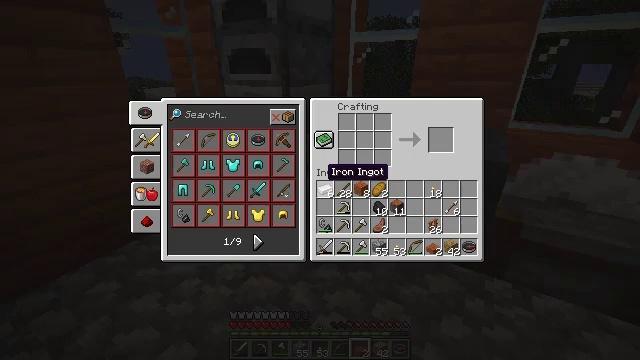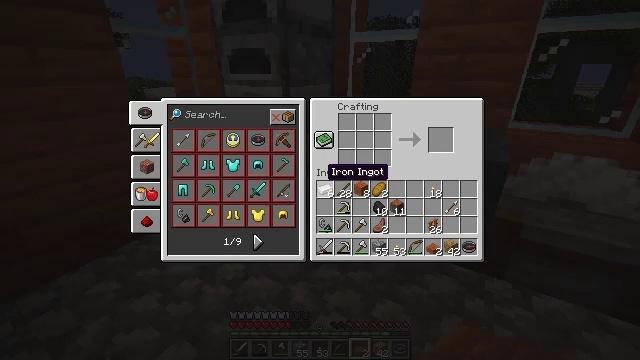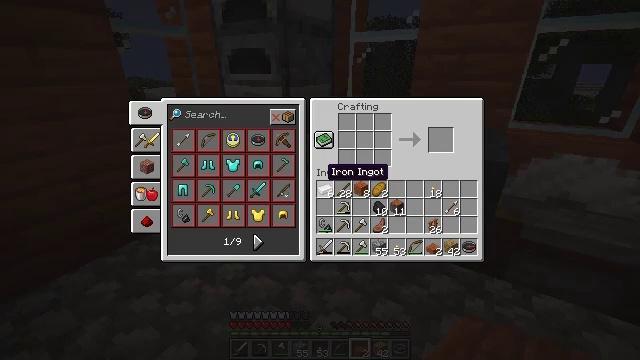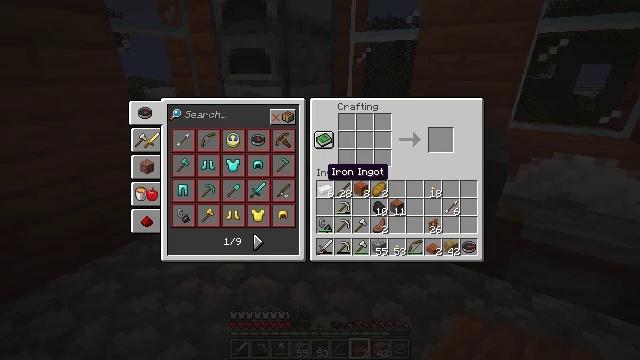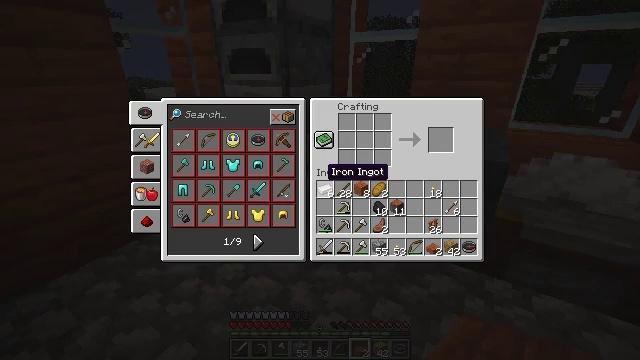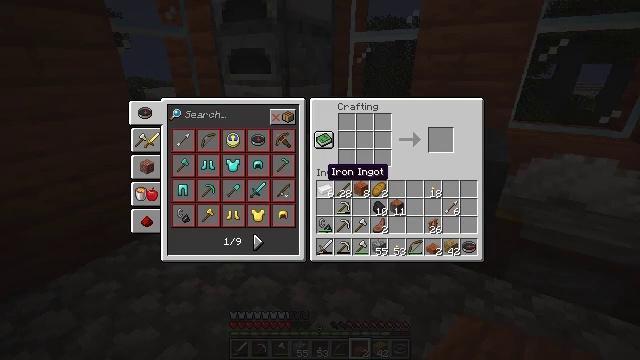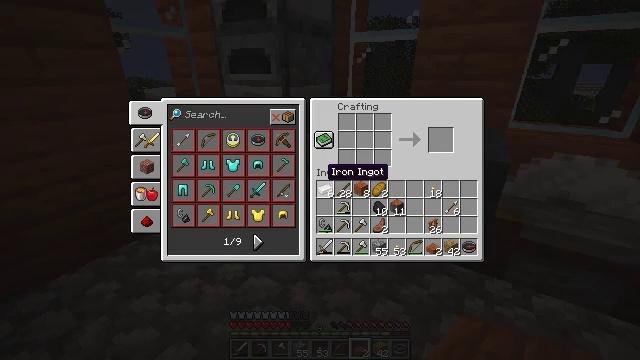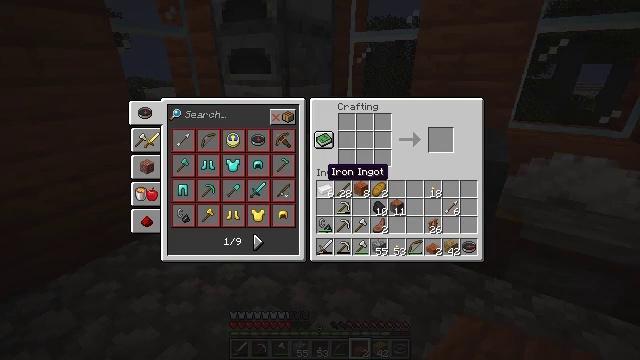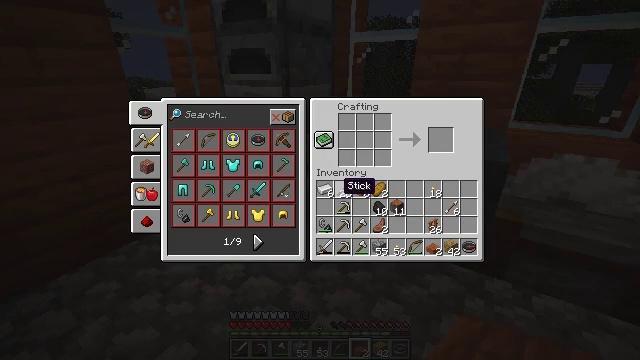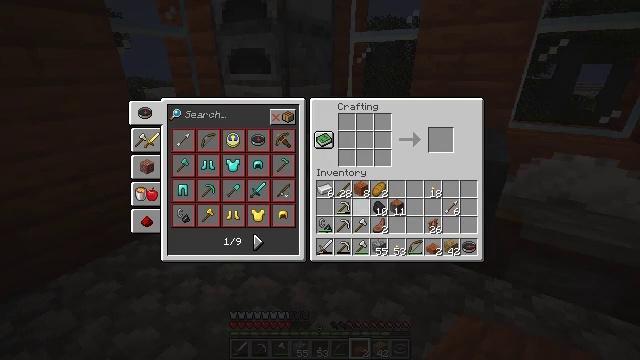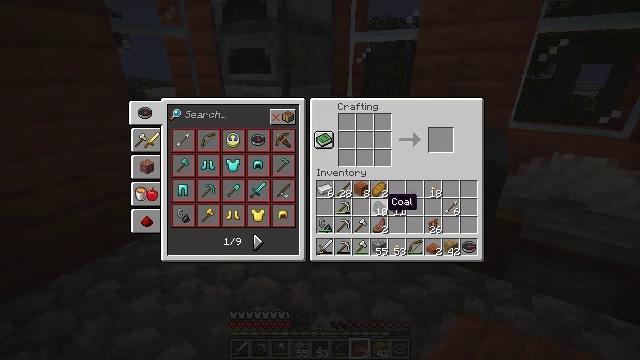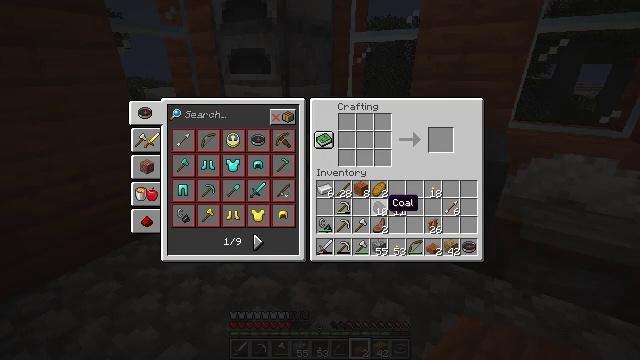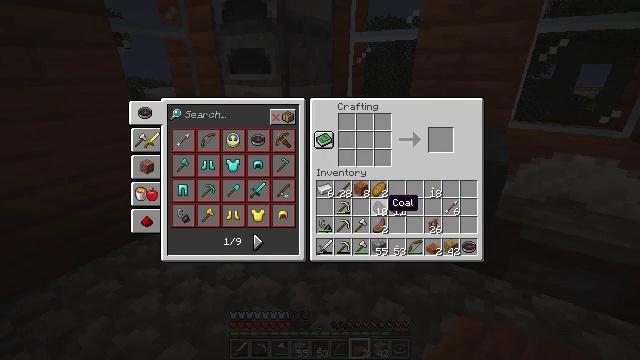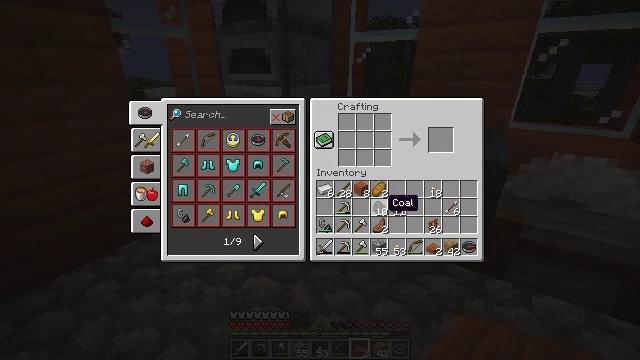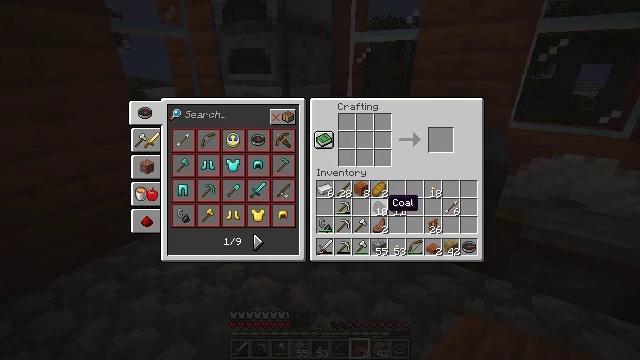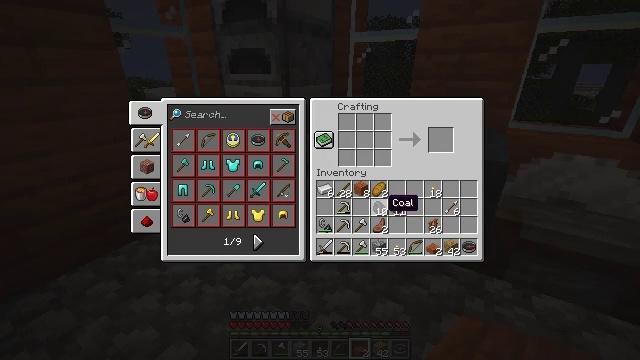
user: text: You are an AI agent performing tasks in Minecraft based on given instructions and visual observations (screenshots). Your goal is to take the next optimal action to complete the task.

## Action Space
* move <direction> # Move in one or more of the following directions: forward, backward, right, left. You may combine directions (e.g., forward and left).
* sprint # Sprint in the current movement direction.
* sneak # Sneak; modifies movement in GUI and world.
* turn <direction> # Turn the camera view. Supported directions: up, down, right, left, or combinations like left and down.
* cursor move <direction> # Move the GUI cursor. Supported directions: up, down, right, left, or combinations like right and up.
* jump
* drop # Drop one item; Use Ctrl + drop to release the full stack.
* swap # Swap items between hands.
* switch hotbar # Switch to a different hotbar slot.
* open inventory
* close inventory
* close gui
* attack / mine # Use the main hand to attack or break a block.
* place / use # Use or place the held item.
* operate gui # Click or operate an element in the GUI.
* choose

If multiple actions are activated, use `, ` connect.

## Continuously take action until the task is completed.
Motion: motion action
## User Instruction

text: Open the crafting table and craft an acacia slab.
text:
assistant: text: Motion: no_op
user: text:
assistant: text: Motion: no_op
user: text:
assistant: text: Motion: no_op
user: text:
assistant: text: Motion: no_op
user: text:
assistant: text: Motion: no_op
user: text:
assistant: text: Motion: no_op
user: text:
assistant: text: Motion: no_op
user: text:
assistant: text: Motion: turn right and down
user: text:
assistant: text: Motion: turn right and down
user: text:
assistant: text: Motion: turn right
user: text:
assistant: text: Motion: no_op
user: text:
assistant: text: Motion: no_op
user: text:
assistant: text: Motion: no_op
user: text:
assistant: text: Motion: no_op
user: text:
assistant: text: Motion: no_op
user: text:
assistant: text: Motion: turn up
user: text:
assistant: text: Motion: no_op
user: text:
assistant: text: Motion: no_op
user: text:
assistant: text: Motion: no_op
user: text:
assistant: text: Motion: no_op
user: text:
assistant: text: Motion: no_op
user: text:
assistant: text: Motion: no_op
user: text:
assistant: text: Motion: no_op
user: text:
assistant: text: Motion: no_op
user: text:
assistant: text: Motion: attack / mine
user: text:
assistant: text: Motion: attack / mine
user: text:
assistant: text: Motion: attack / mine
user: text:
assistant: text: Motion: no_op
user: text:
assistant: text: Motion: turn left and up
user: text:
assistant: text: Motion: turn left and up